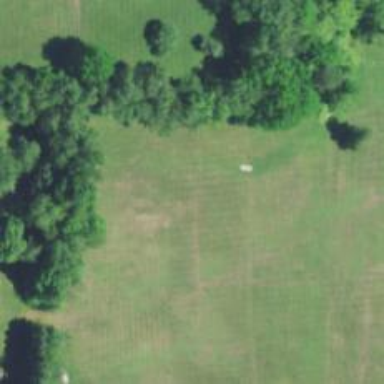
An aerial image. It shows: Disc golf hole.